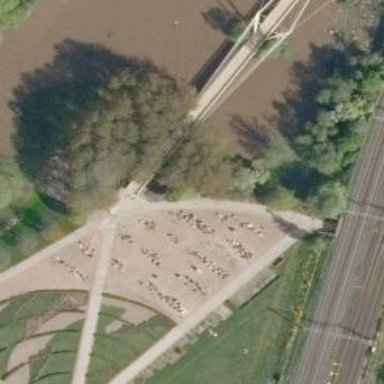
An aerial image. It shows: Asphalt cycleway that also serves as portage way for whitewater activities.